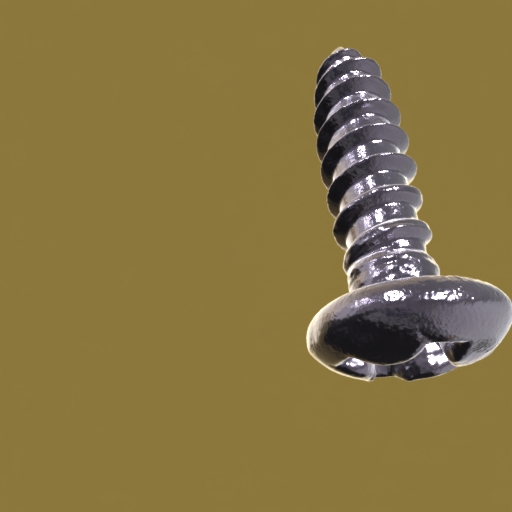
Label: screw